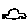
Label: car